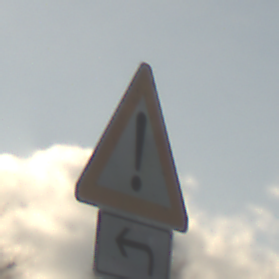
Verkehrszeichen: Gefahrenstelle
Zusatzzeichen unten: RichtungsangabeDurchPfeile2
Umgebung: Outdoor, Nature
Tageszeit: SunriseSunset
Wetter: PartlyCloudy
Licht: Natural
Jahreszeit: NotSpecified
Kontrast: MediumContrast